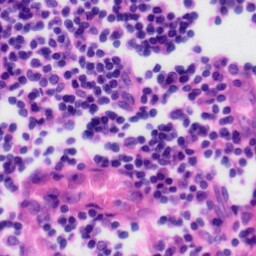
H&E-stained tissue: Tonsil